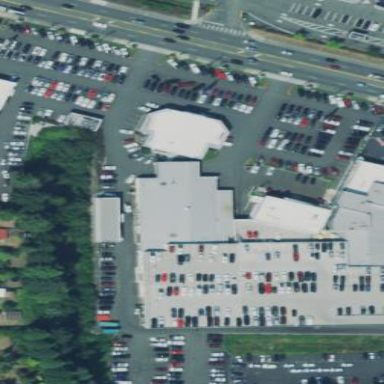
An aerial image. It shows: Retail area.